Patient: sex M, age 80
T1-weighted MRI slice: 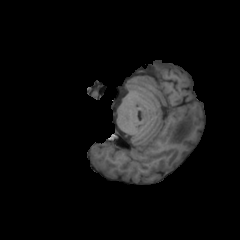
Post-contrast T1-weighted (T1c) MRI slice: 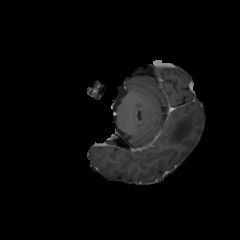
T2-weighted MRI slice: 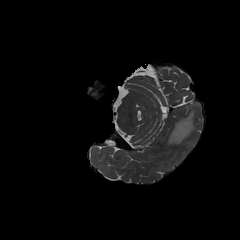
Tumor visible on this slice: yes
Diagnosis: Glioblastoma, IDH-wildtype
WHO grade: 4